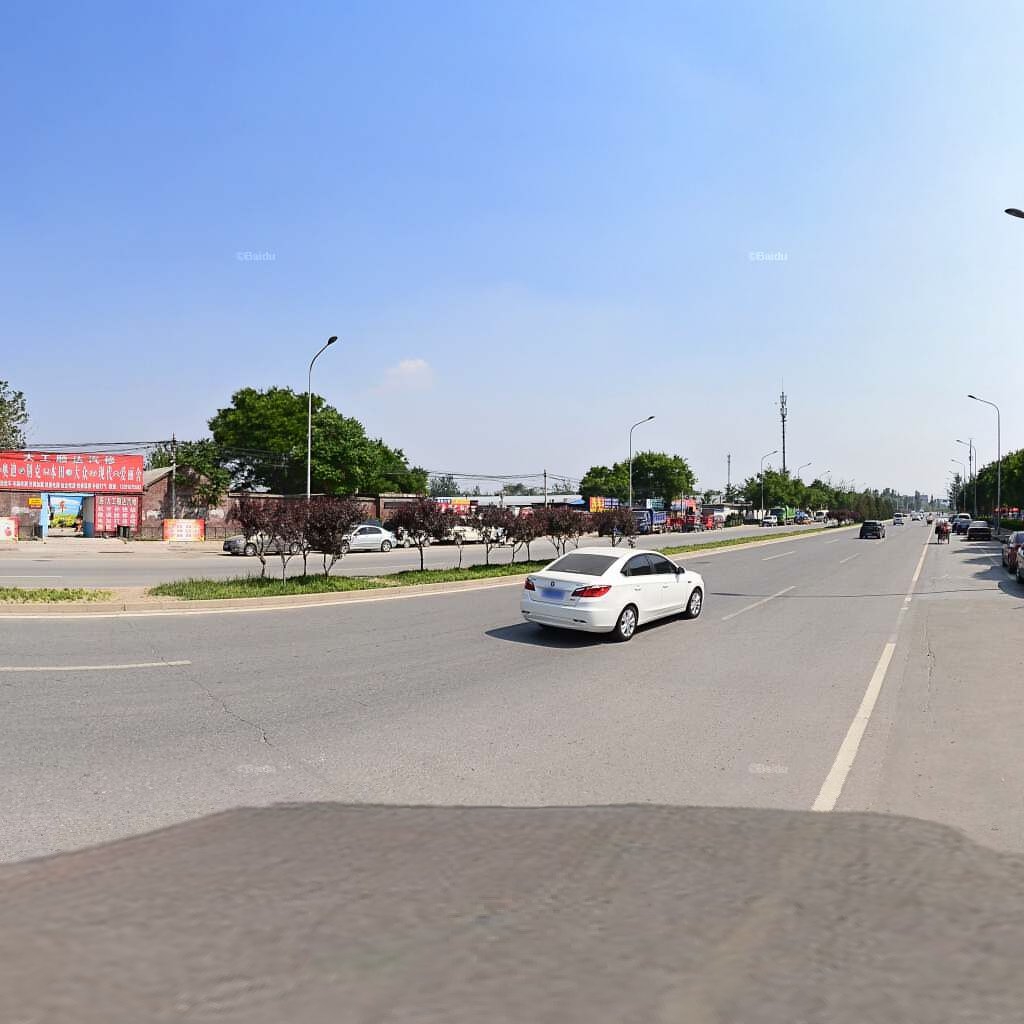
Region: Haidian
Road damage annotations: longitudinal crack, transverse crack